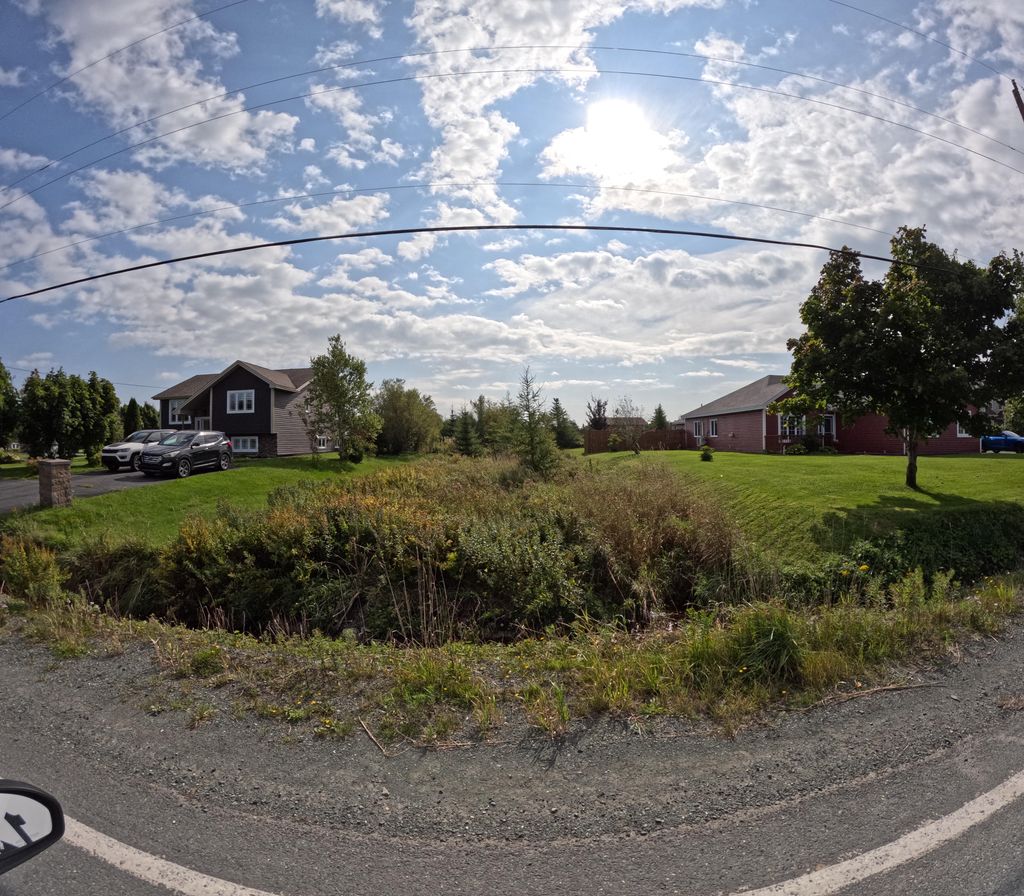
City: st_johns